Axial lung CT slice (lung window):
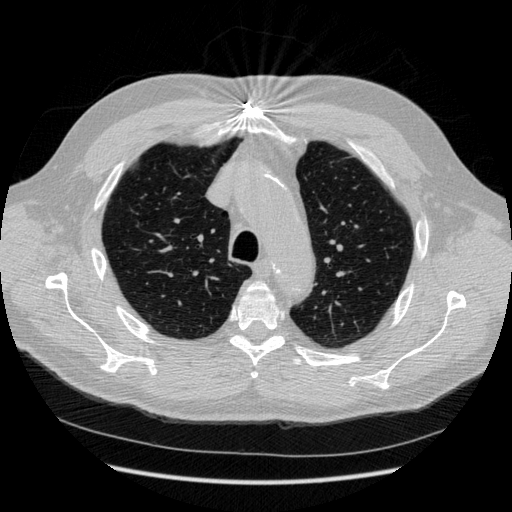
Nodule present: no